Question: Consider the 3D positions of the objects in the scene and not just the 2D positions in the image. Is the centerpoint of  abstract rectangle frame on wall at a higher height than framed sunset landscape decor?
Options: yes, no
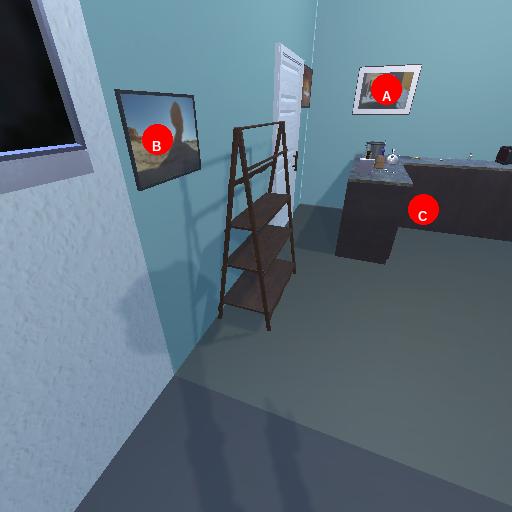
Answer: yes